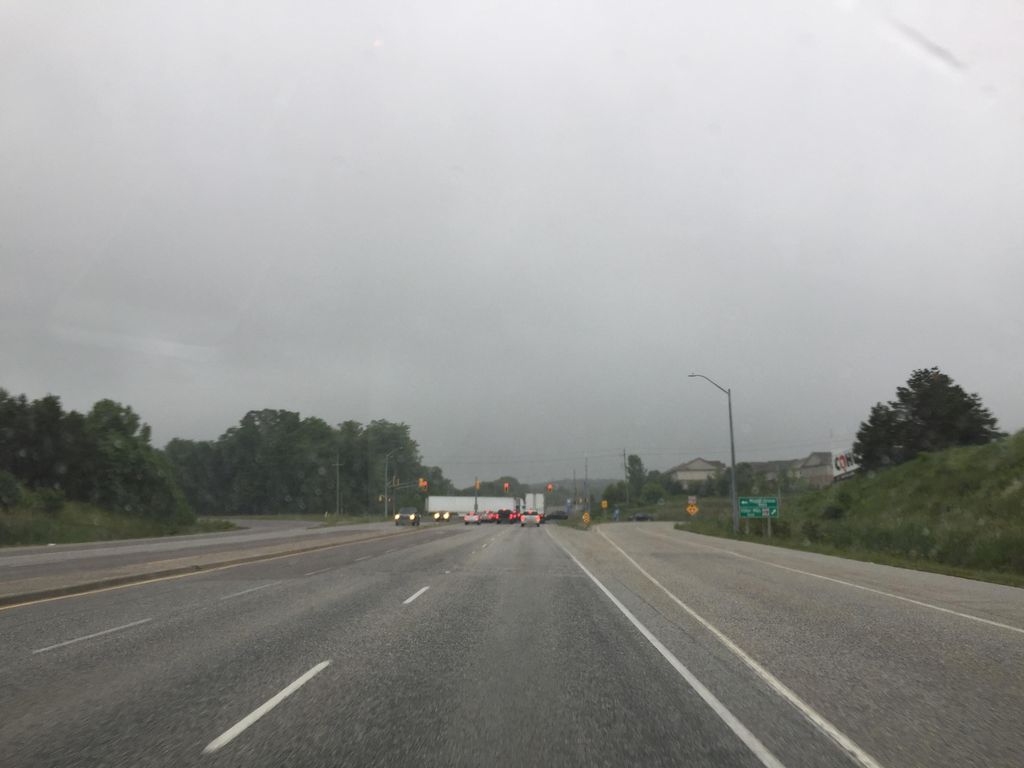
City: kitchener-waterloo